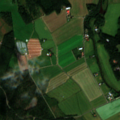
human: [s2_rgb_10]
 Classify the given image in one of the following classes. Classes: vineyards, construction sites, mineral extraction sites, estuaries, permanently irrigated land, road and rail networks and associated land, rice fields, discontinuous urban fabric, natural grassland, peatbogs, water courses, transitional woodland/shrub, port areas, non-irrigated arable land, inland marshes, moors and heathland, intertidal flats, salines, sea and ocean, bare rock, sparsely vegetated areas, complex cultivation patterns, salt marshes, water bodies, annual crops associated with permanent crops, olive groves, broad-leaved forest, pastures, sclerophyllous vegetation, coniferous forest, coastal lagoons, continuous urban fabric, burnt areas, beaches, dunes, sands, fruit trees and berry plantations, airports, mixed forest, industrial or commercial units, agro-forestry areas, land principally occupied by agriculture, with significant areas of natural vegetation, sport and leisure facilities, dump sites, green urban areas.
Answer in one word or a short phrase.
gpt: non-irrigated arable land, land principally occupied by agriculture, with significant areas of natural vegetation, coniferous forest, mixed forest